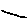
Label: line